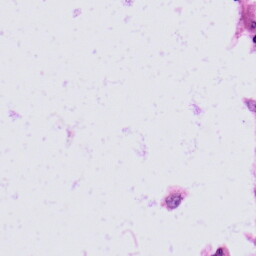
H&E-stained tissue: Skin